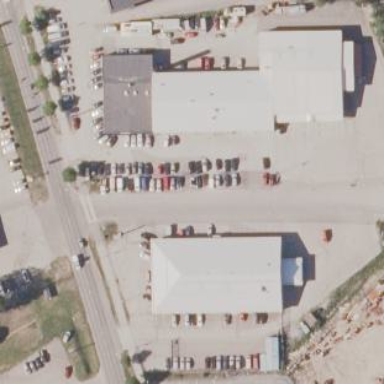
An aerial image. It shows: Retail area.